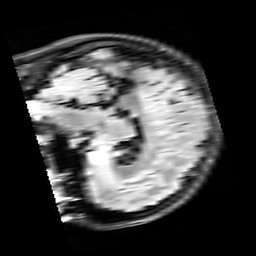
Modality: FLAIR
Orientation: sagittal
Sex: female
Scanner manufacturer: siemens
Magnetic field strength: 3 T
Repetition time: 10 s
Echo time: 0.09 s